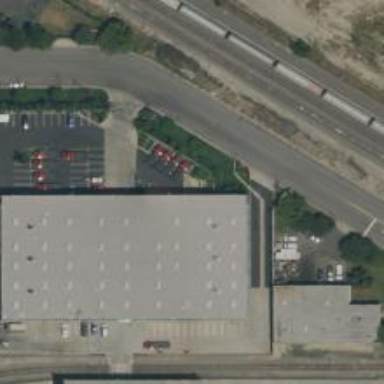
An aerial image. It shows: Warehouse building.